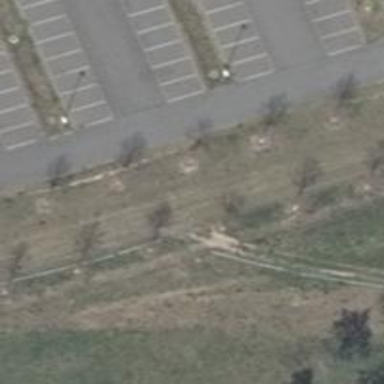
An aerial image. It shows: Asphalt parking aisle designated as service road.